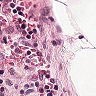
Metastatic tissue present: no